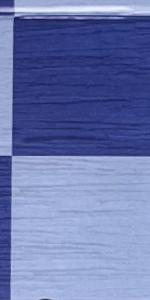
Label: Empty